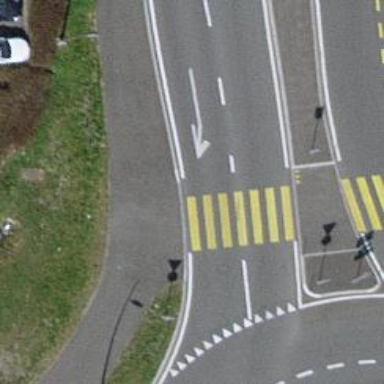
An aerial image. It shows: Uncontrolled zebra crossing on the road.